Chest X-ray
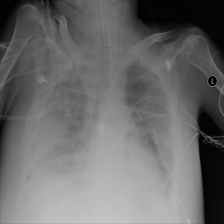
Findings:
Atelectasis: negative
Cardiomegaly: negative
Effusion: positive
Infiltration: positive
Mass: negative
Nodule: negative
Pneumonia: negative
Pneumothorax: negative
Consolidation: negative
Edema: negative
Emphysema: negative
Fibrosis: negative
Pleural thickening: negative
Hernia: negative